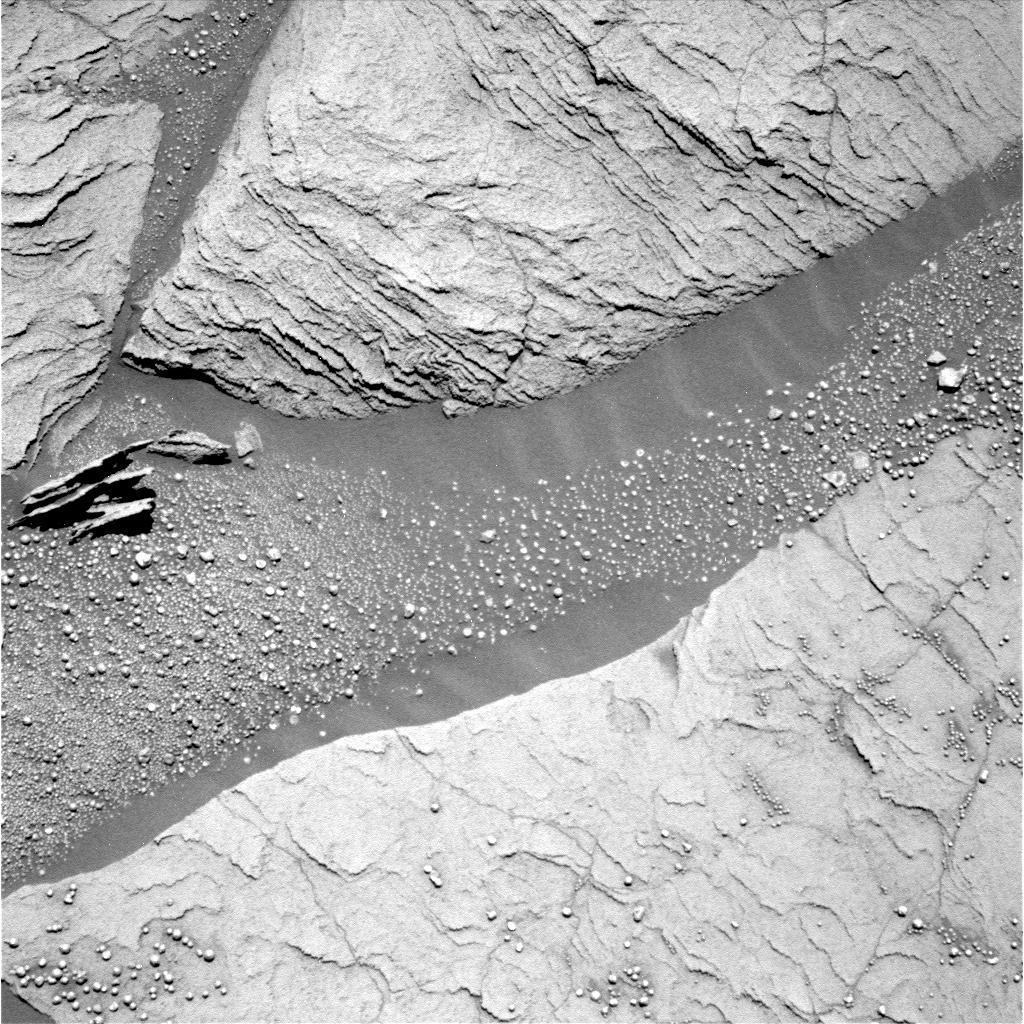
Terrain classes present: Bedrock, Gravel / Sand / Soil